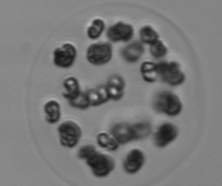
Label: Phaeocystis